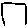
Label: house